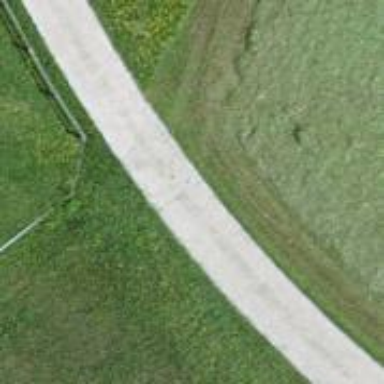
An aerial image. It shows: Paved track.